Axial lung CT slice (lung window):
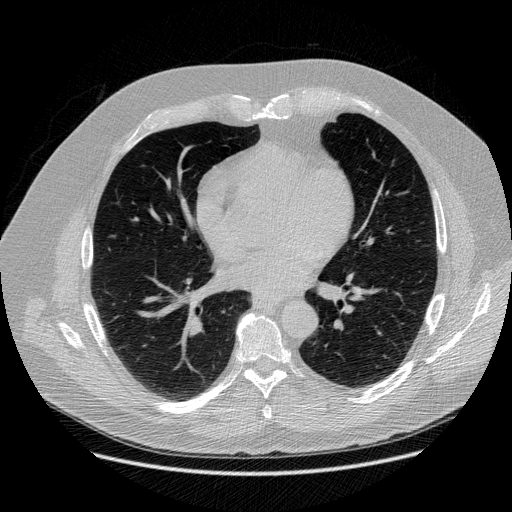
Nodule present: no